Aerial crown-view tile of a tropical tree (Barro Colorado Island, Panama), acquired 20250818:
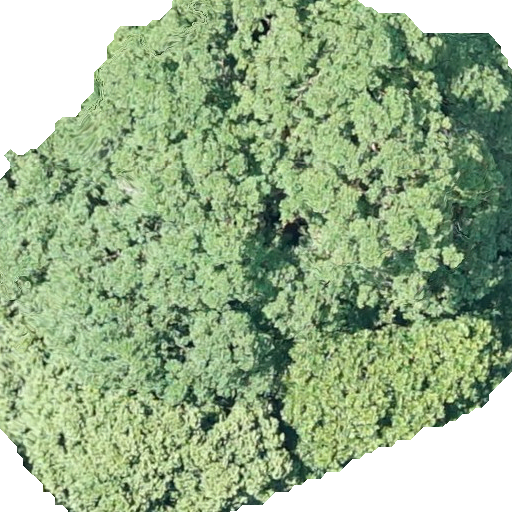
Species: Terminalia oblonga
GBIF accepted scientific name: Terminalia oblonga
Crown area: 340.511 m²